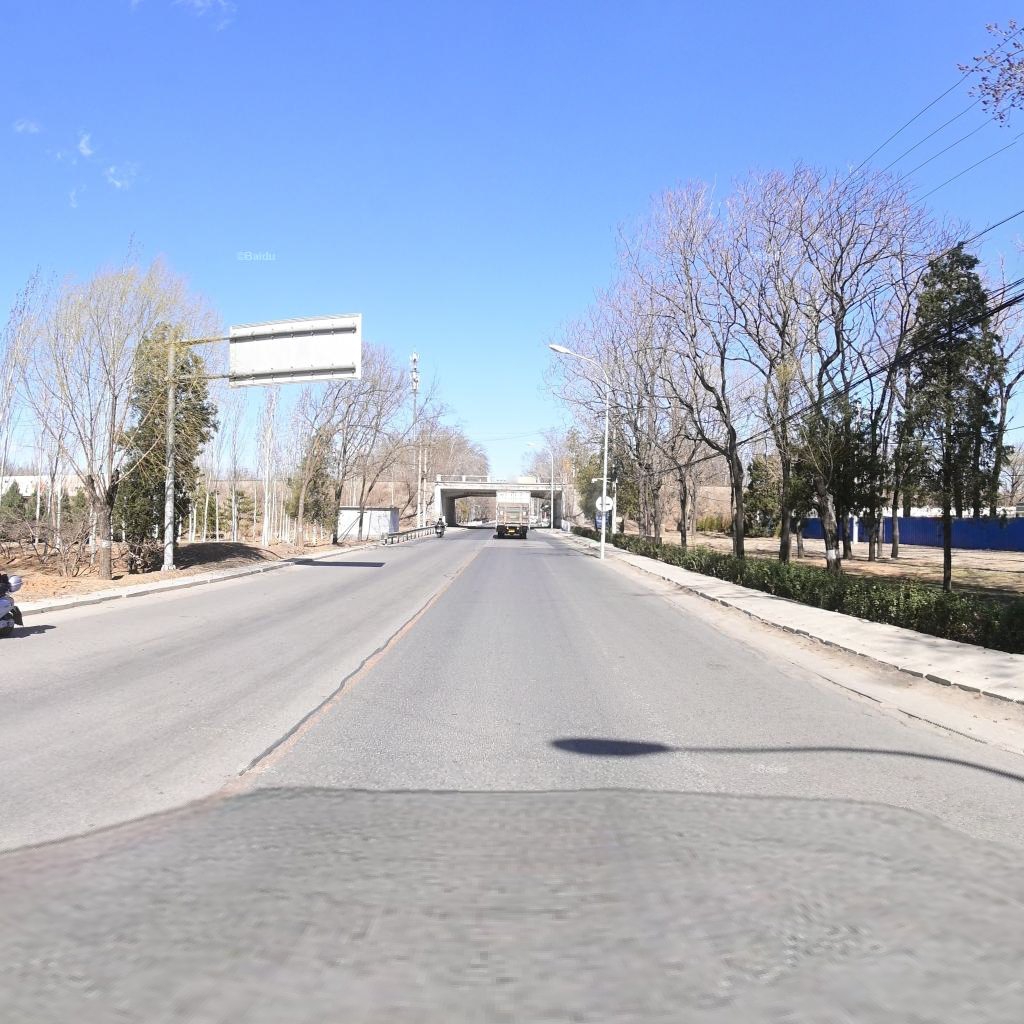
Region: Chaoyang
Road damage annotations: longitudinal patch